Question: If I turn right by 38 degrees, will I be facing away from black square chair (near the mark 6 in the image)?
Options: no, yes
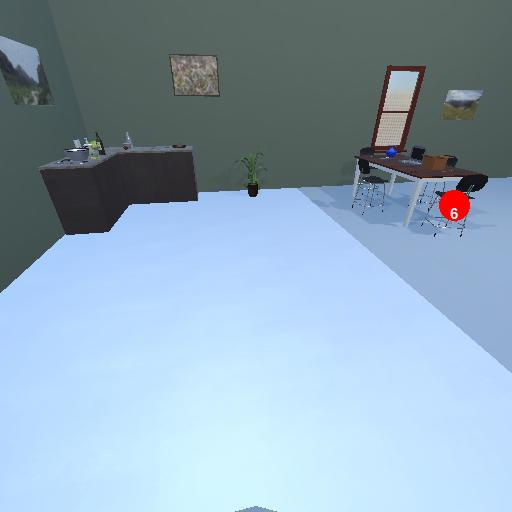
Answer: no